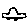
Label: car